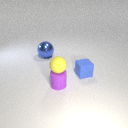
small blue rubber cube to the right of large blue metal sphere